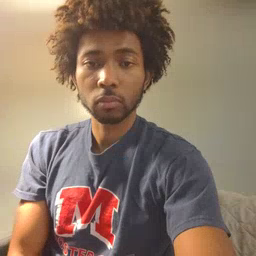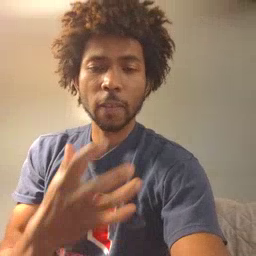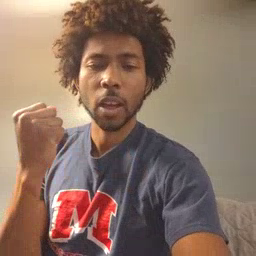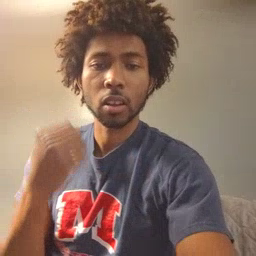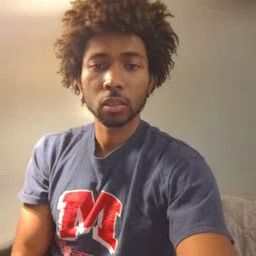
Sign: fast